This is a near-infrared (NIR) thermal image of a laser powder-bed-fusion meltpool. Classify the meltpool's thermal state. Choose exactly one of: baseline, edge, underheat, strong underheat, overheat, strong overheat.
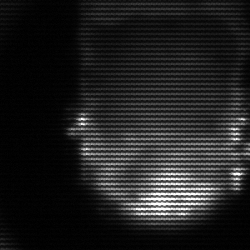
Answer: baseline